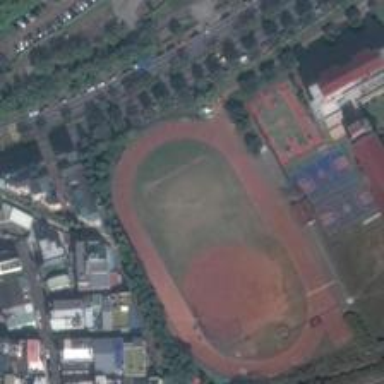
A huge shabby exercise yard near the road consists of fottball field, basketball courts and tennis courts .